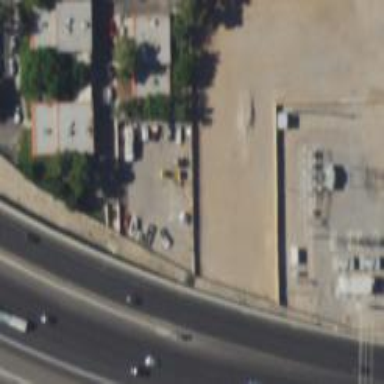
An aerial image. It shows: Power substation.